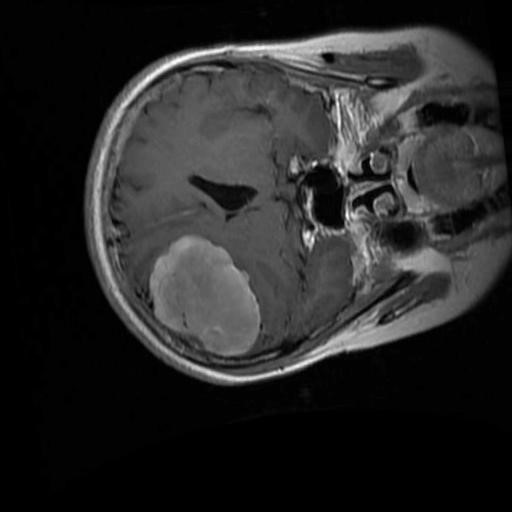
Label: brain_menin